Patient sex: M
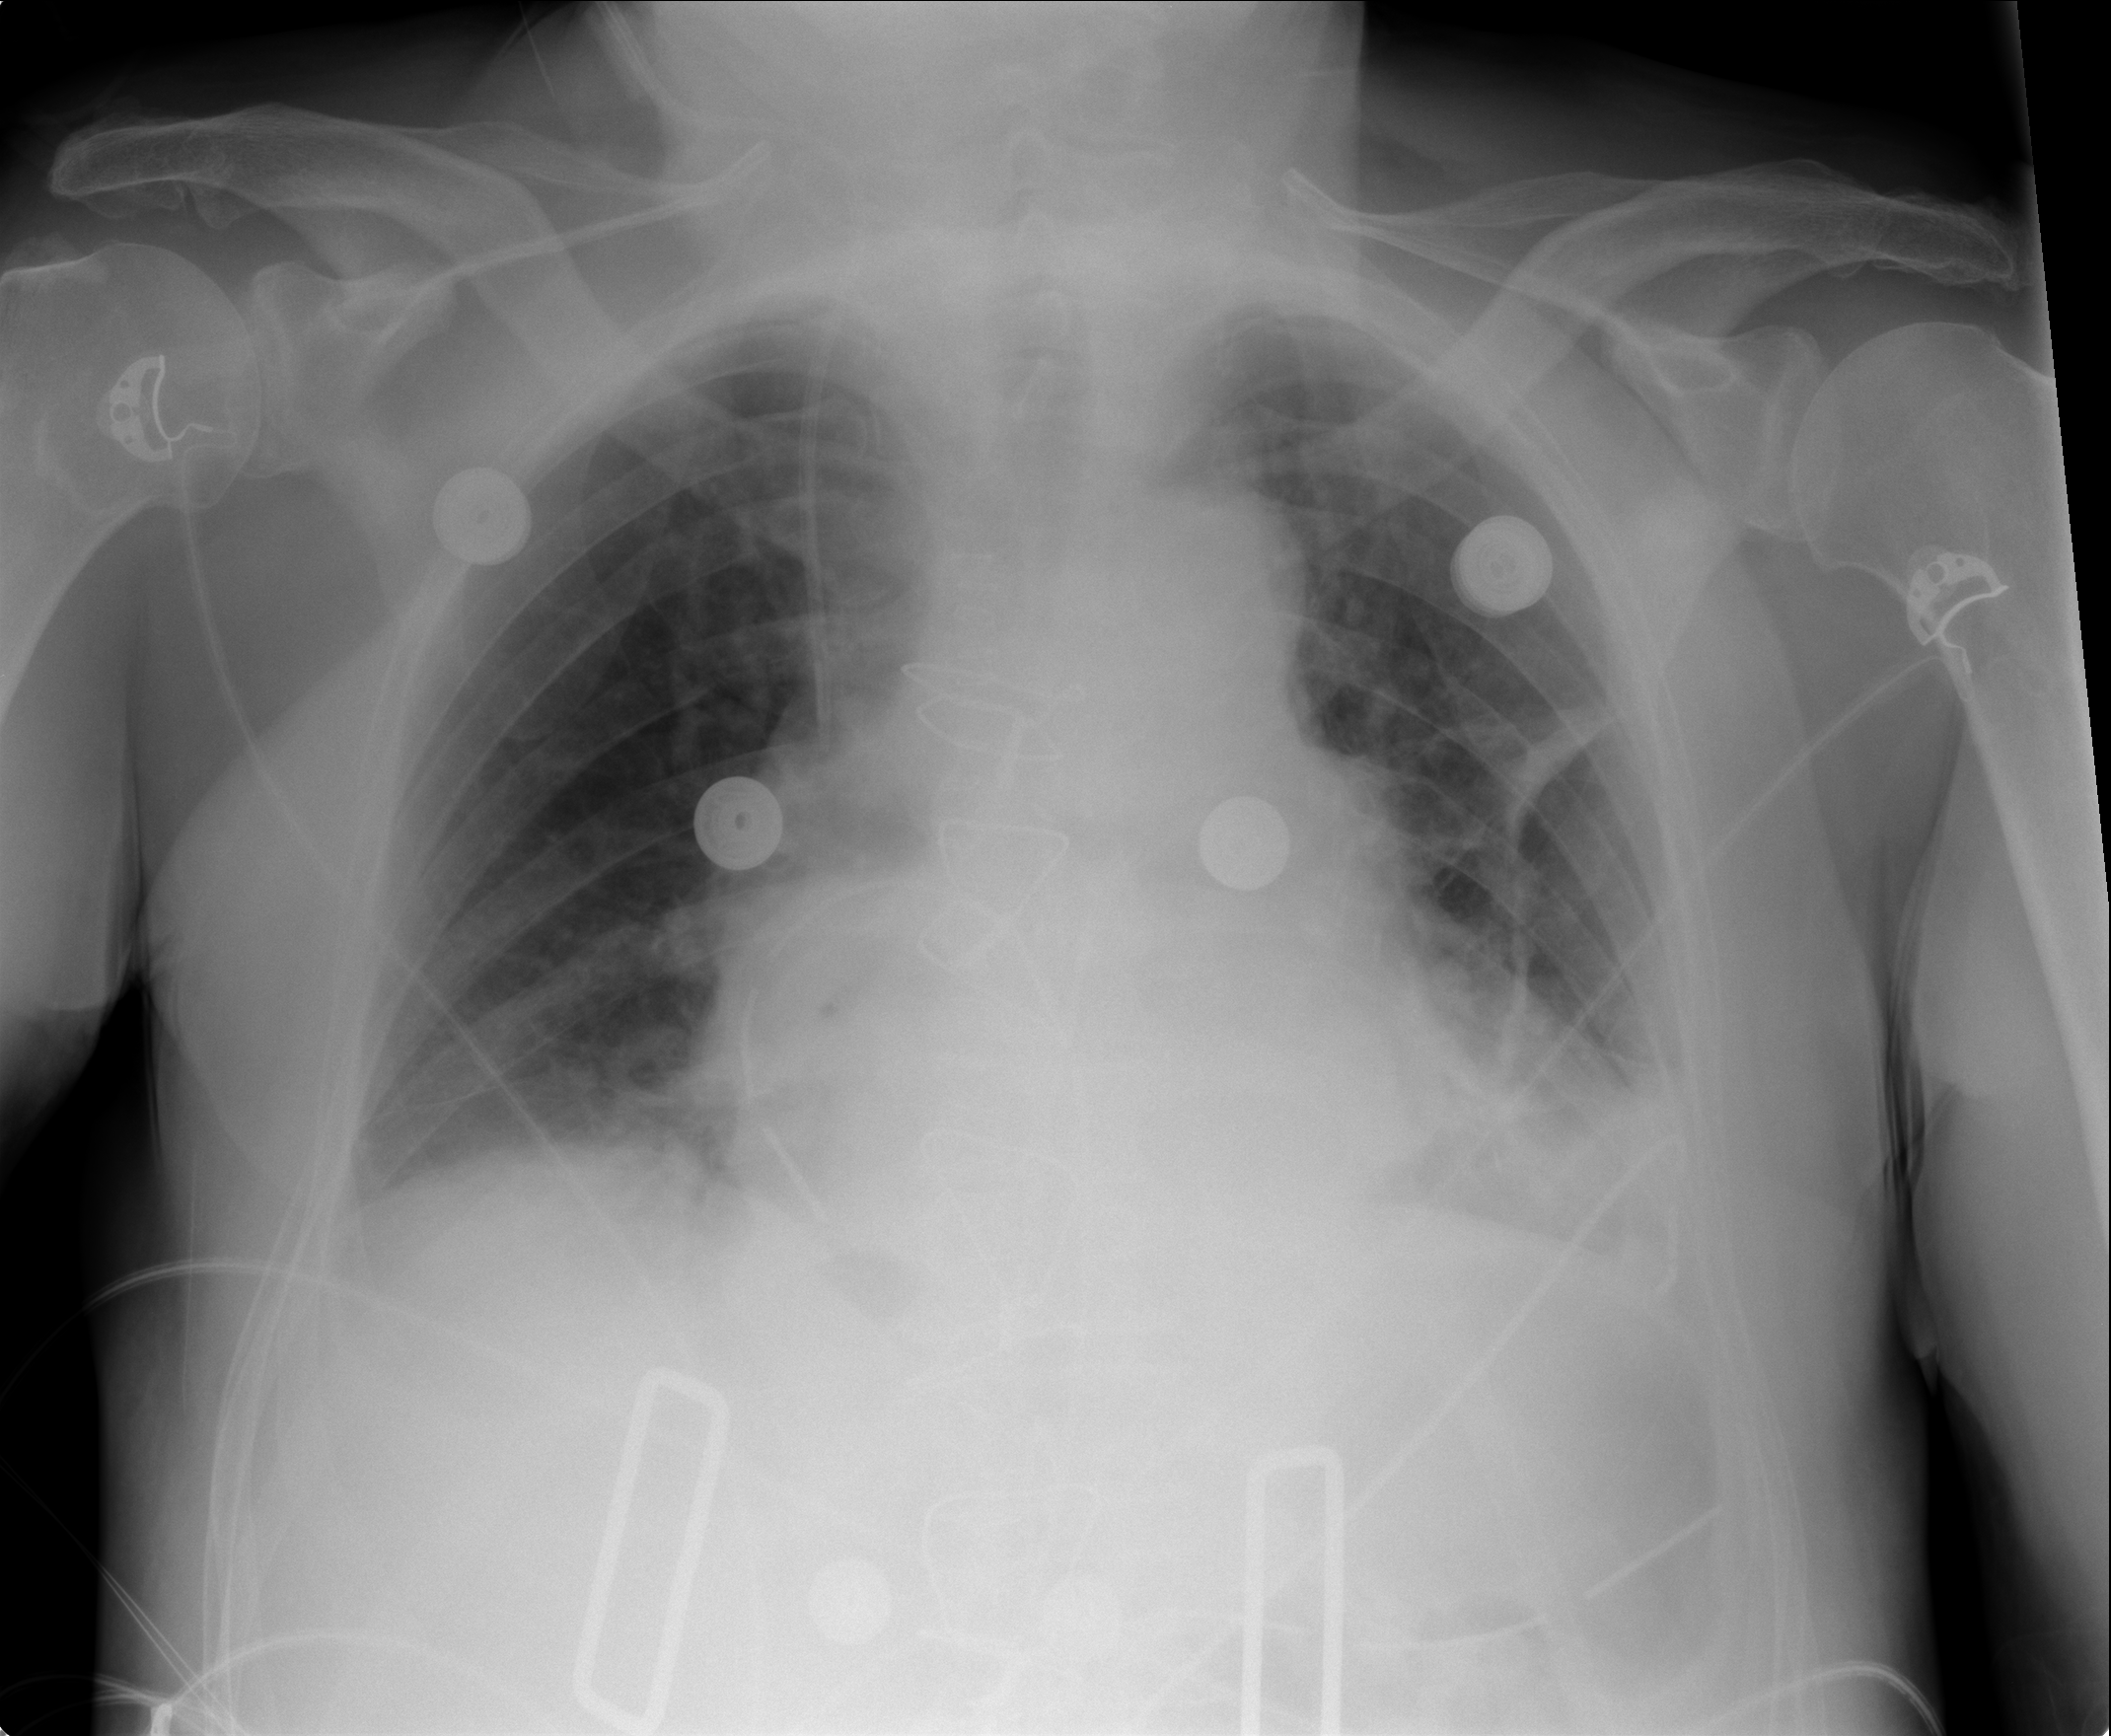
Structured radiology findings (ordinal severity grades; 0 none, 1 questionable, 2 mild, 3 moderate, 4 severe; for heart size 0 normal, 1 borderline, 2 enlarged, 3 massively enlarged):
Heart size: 2
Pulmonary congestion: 2
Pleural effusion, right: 1
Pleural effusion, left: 2
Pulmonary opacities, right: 2
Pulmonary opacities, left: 0
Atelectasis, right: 2
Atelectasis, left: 2